Aerial crown-view tile of a tropical tree (Barro Colorado Island, Panama), acquired 20240918:
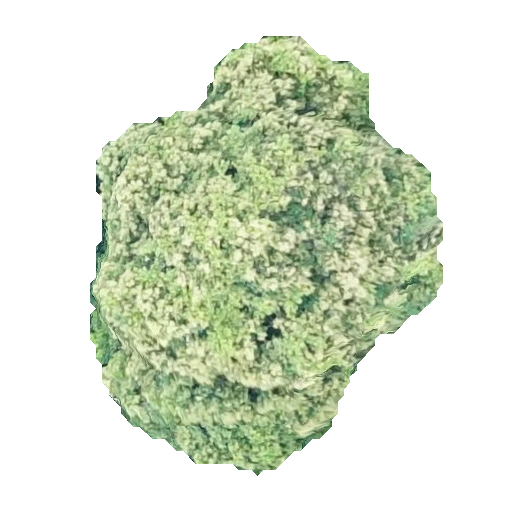
Species: Prioria copaifera
GBIF accepted scientific name: Prioria copaifera
Crown area: 167.747 m²